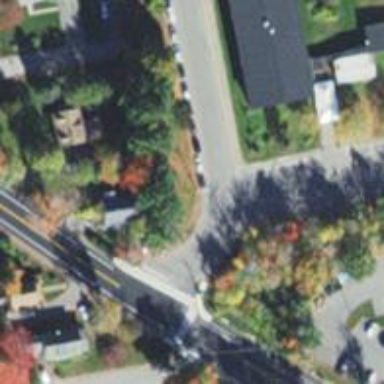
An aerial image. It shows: Marked crossing on footway.